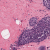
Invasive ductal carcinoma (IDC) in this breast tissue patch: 0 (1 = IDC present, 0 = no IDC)